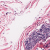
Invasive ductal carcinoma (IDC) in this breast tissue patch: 0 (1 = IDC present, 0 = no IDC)